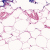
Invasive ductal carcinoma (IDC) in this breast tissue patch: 0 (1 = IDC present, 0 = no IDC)